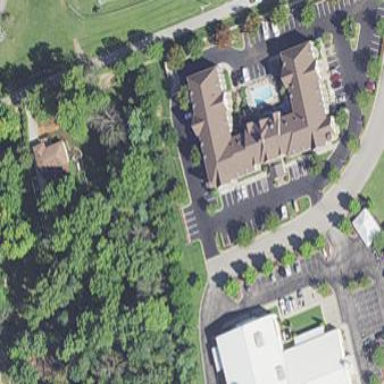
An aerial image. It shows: Hotel building.